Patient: sex M, age 81
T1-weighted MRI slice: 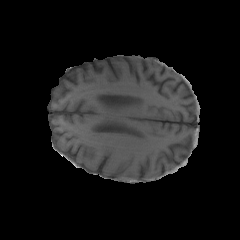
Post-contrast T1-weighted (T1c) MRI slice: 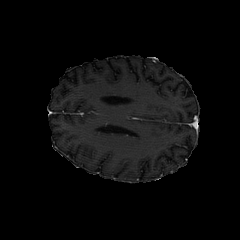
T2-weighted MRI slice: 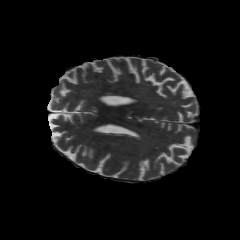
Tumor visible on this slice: yes
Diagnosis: Glioblastoma, IDH-wildtype
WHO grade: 4